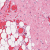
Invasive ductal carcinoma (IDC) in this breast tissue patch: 0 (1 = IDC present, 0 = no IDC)